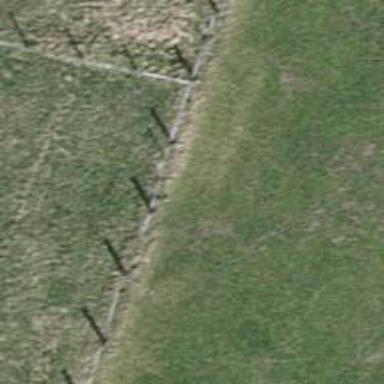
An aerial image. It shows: Fence is in the image.